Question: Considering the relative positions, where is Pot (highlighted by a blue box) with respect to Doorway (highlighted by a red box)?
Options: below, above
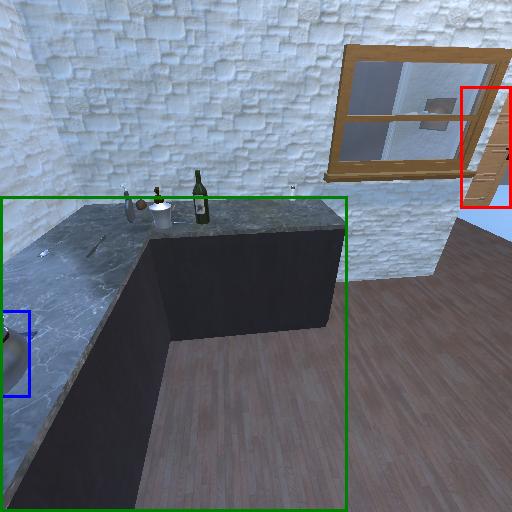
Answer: below